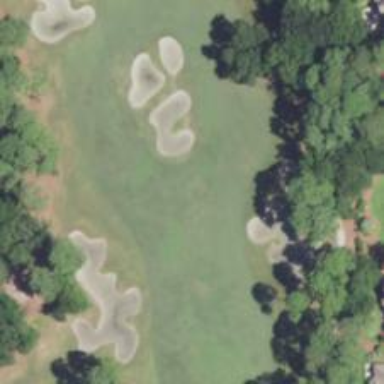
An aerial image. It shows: View of golf hole.